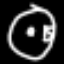
Label: clock